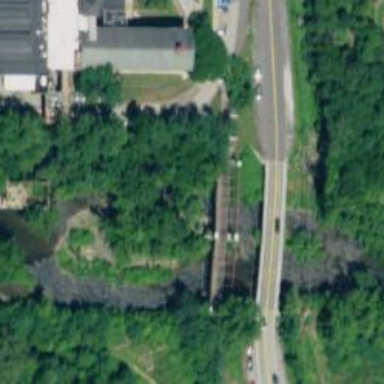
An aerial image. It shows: Footway bridge.